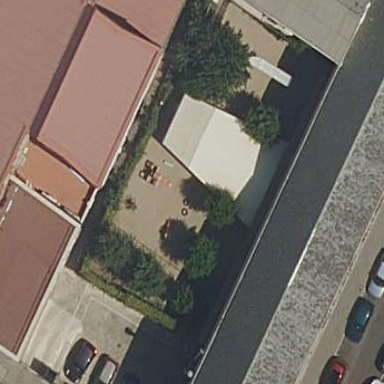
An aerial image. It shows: Kindergarten.